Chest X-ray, PA view. Patient: 52 years old, sex F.
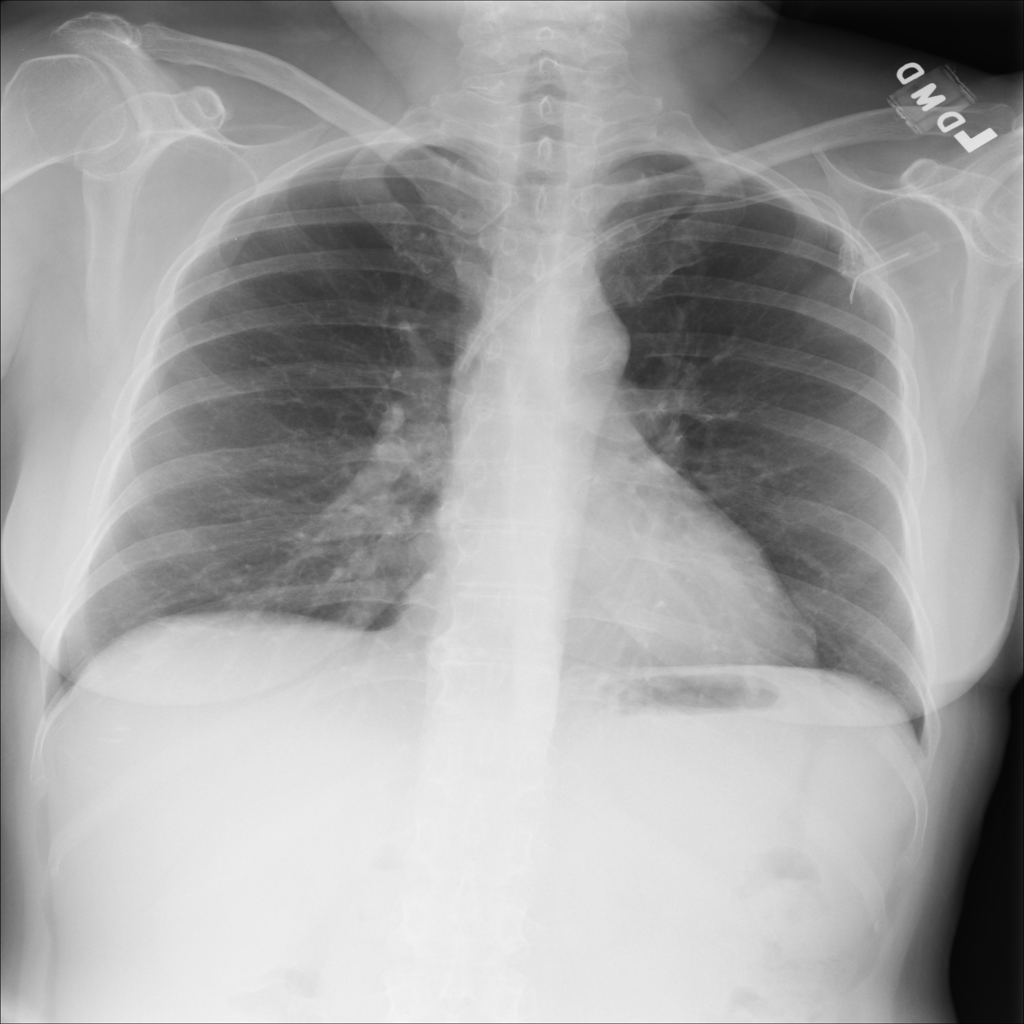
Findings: No Finding